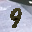
Label: 9